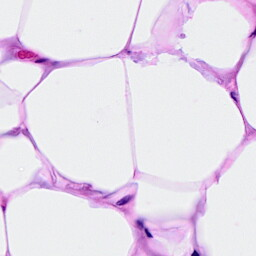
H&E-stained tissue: Breast